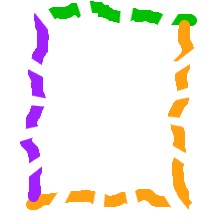
Shape: rectangle